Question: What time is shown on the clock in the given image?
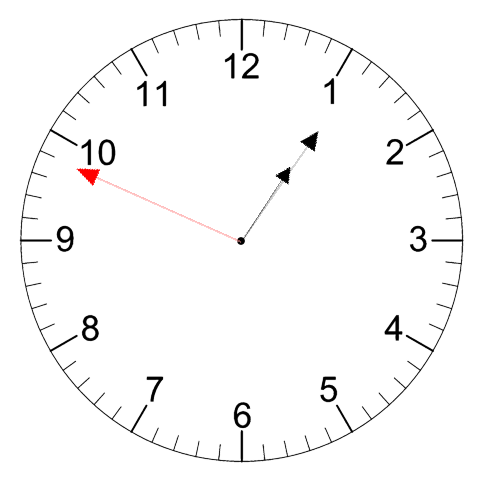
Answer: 01:05:49